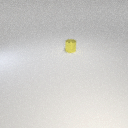
small yellow metal cylinder